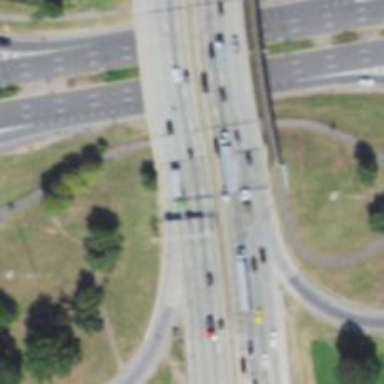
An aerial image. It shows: Motorway junction.